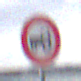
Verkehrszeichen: VerbotKraftfahrzeugeZuegeNichtSchneller25
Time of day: Midday
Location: Outdoor (Suburban)
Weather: Overcast
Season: NotSpecified
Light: Natural